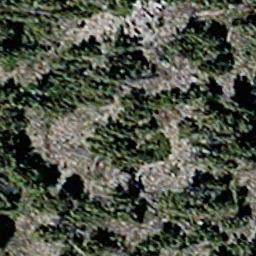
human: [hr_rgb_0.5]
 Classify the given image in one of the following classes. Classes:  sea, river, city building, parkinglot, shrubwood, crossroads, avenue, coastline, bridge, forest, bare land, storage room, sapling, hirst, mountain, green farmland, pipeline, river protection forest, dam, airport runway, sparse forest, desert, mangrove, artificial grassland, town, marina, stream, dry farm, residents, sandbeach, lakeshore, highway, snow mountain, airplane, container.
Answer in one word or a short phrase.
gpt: sparse forest